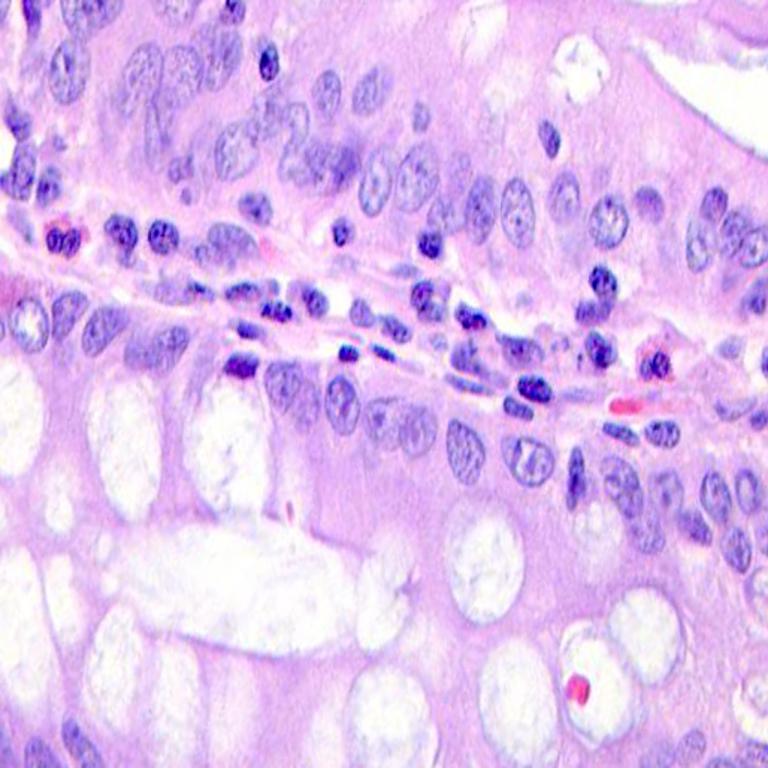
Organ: colon
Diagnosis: benign